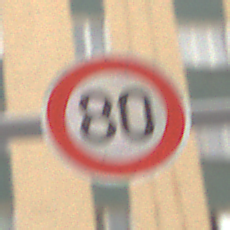
Verkehrszeichen: Geschwindigkeit80
Umgebung: Outdoor, Urban
Tageszeit: MorningAfternoon
Wetter: Overcast
Licht: Natural
Jahreszeit: NotSpecified
Kontrast: LowContrast